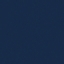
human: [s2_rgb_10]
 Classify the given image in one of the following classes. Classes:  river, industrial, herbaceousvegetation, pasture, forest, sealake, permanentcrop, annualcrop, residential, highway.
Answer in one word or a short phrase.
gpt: SeaLake